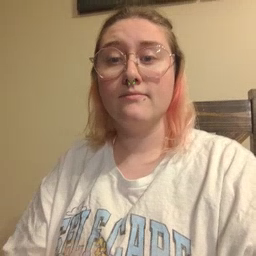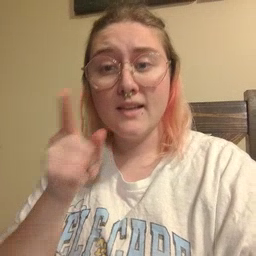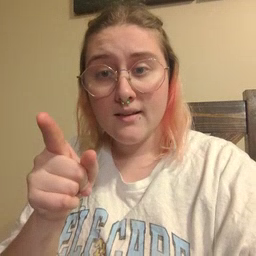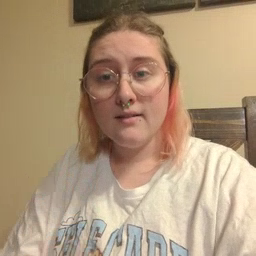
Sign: hesheit